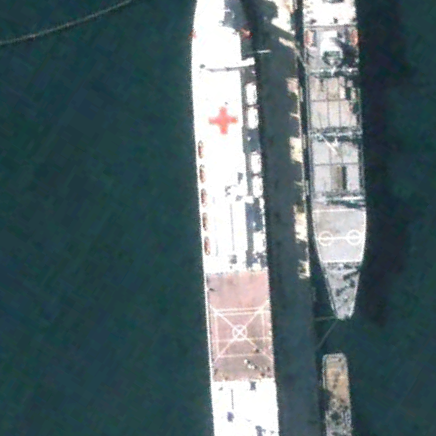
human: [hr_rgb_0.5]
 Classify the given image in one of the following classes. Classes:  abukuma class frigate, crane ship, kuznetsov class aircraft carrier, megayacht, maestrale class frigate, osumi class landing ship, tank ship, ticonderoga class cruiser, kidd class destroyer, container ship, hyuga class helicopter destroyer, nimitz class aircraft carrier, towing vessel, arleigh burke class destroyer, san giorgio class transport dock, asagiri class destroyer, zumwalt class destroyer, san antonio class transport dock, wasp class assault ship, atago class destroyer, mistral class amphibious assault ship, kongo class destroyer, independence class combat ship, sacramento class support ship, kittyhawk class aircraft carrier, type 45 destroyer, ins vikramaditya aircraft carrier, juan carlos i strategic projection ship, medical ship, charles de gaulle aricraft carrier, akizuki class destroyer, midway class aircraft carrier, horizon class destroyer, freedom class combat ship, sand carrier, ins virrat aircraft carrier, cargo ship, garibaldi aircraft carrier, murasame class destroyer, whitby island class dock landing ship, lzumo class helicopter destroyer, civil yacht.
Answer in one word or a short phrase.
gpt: Medical ship